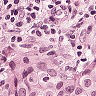
Metastatic tissue present: yes